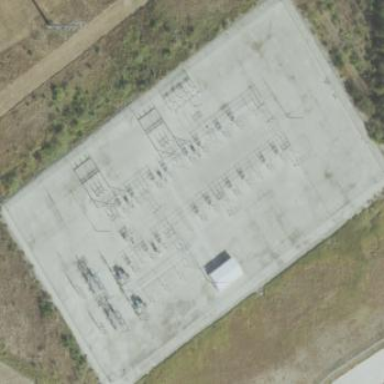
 classified as industrial. Surrounding the substation is fence."